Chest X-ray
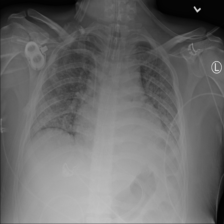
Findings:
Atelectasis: negative
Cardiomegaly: negative
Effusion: negative
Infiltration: negative
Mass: negative
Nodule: negative
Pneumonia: negative
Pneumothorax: negative
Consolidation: negative
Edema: negative
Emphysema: negative
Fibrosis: negative
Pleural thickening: negative
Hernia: negative